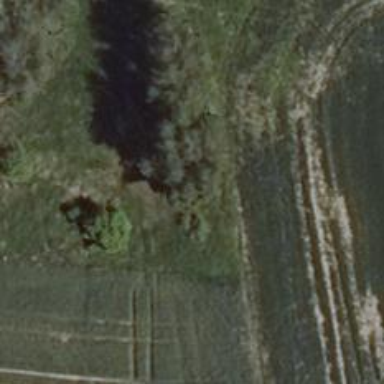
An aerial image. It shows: Row of trees in natural setting.